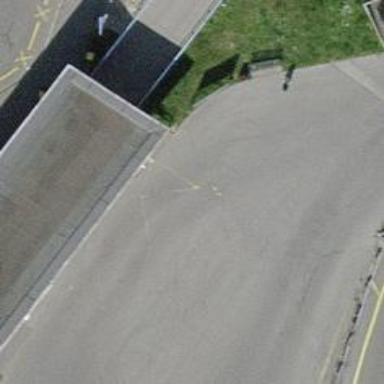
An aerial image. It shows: Set of steps on the road.